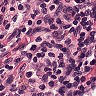
Metastatic tissue present: no